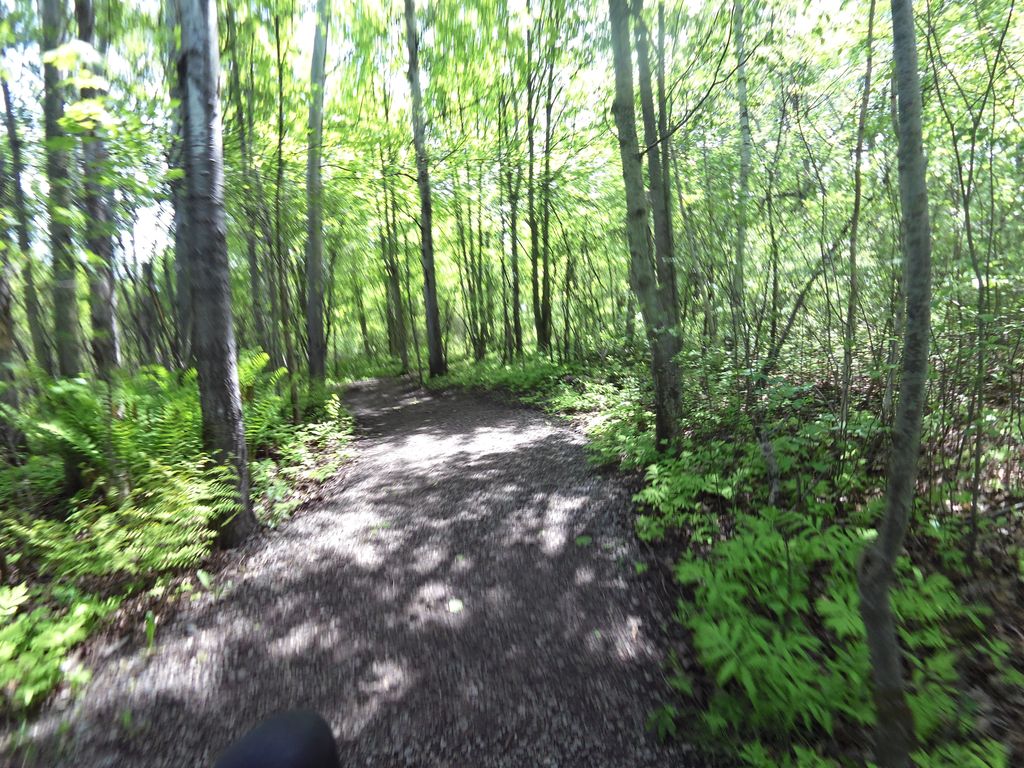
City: ottawa-gatineau